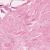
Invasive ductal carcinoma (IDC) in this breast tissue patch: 0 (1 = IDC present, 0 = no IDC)